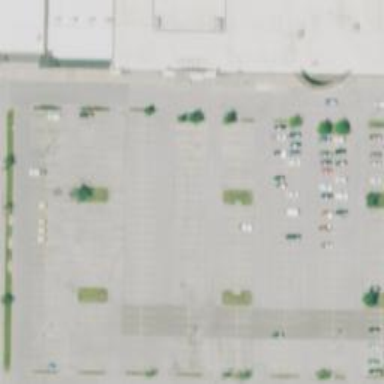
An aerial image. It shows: Parking space is available.